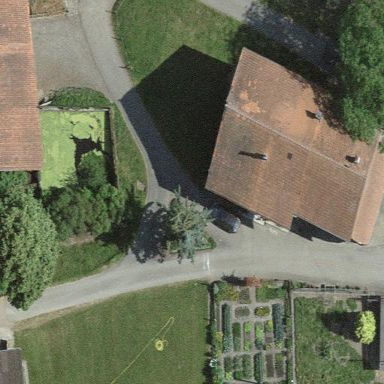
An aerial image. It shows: Farmyard area.